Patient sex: M
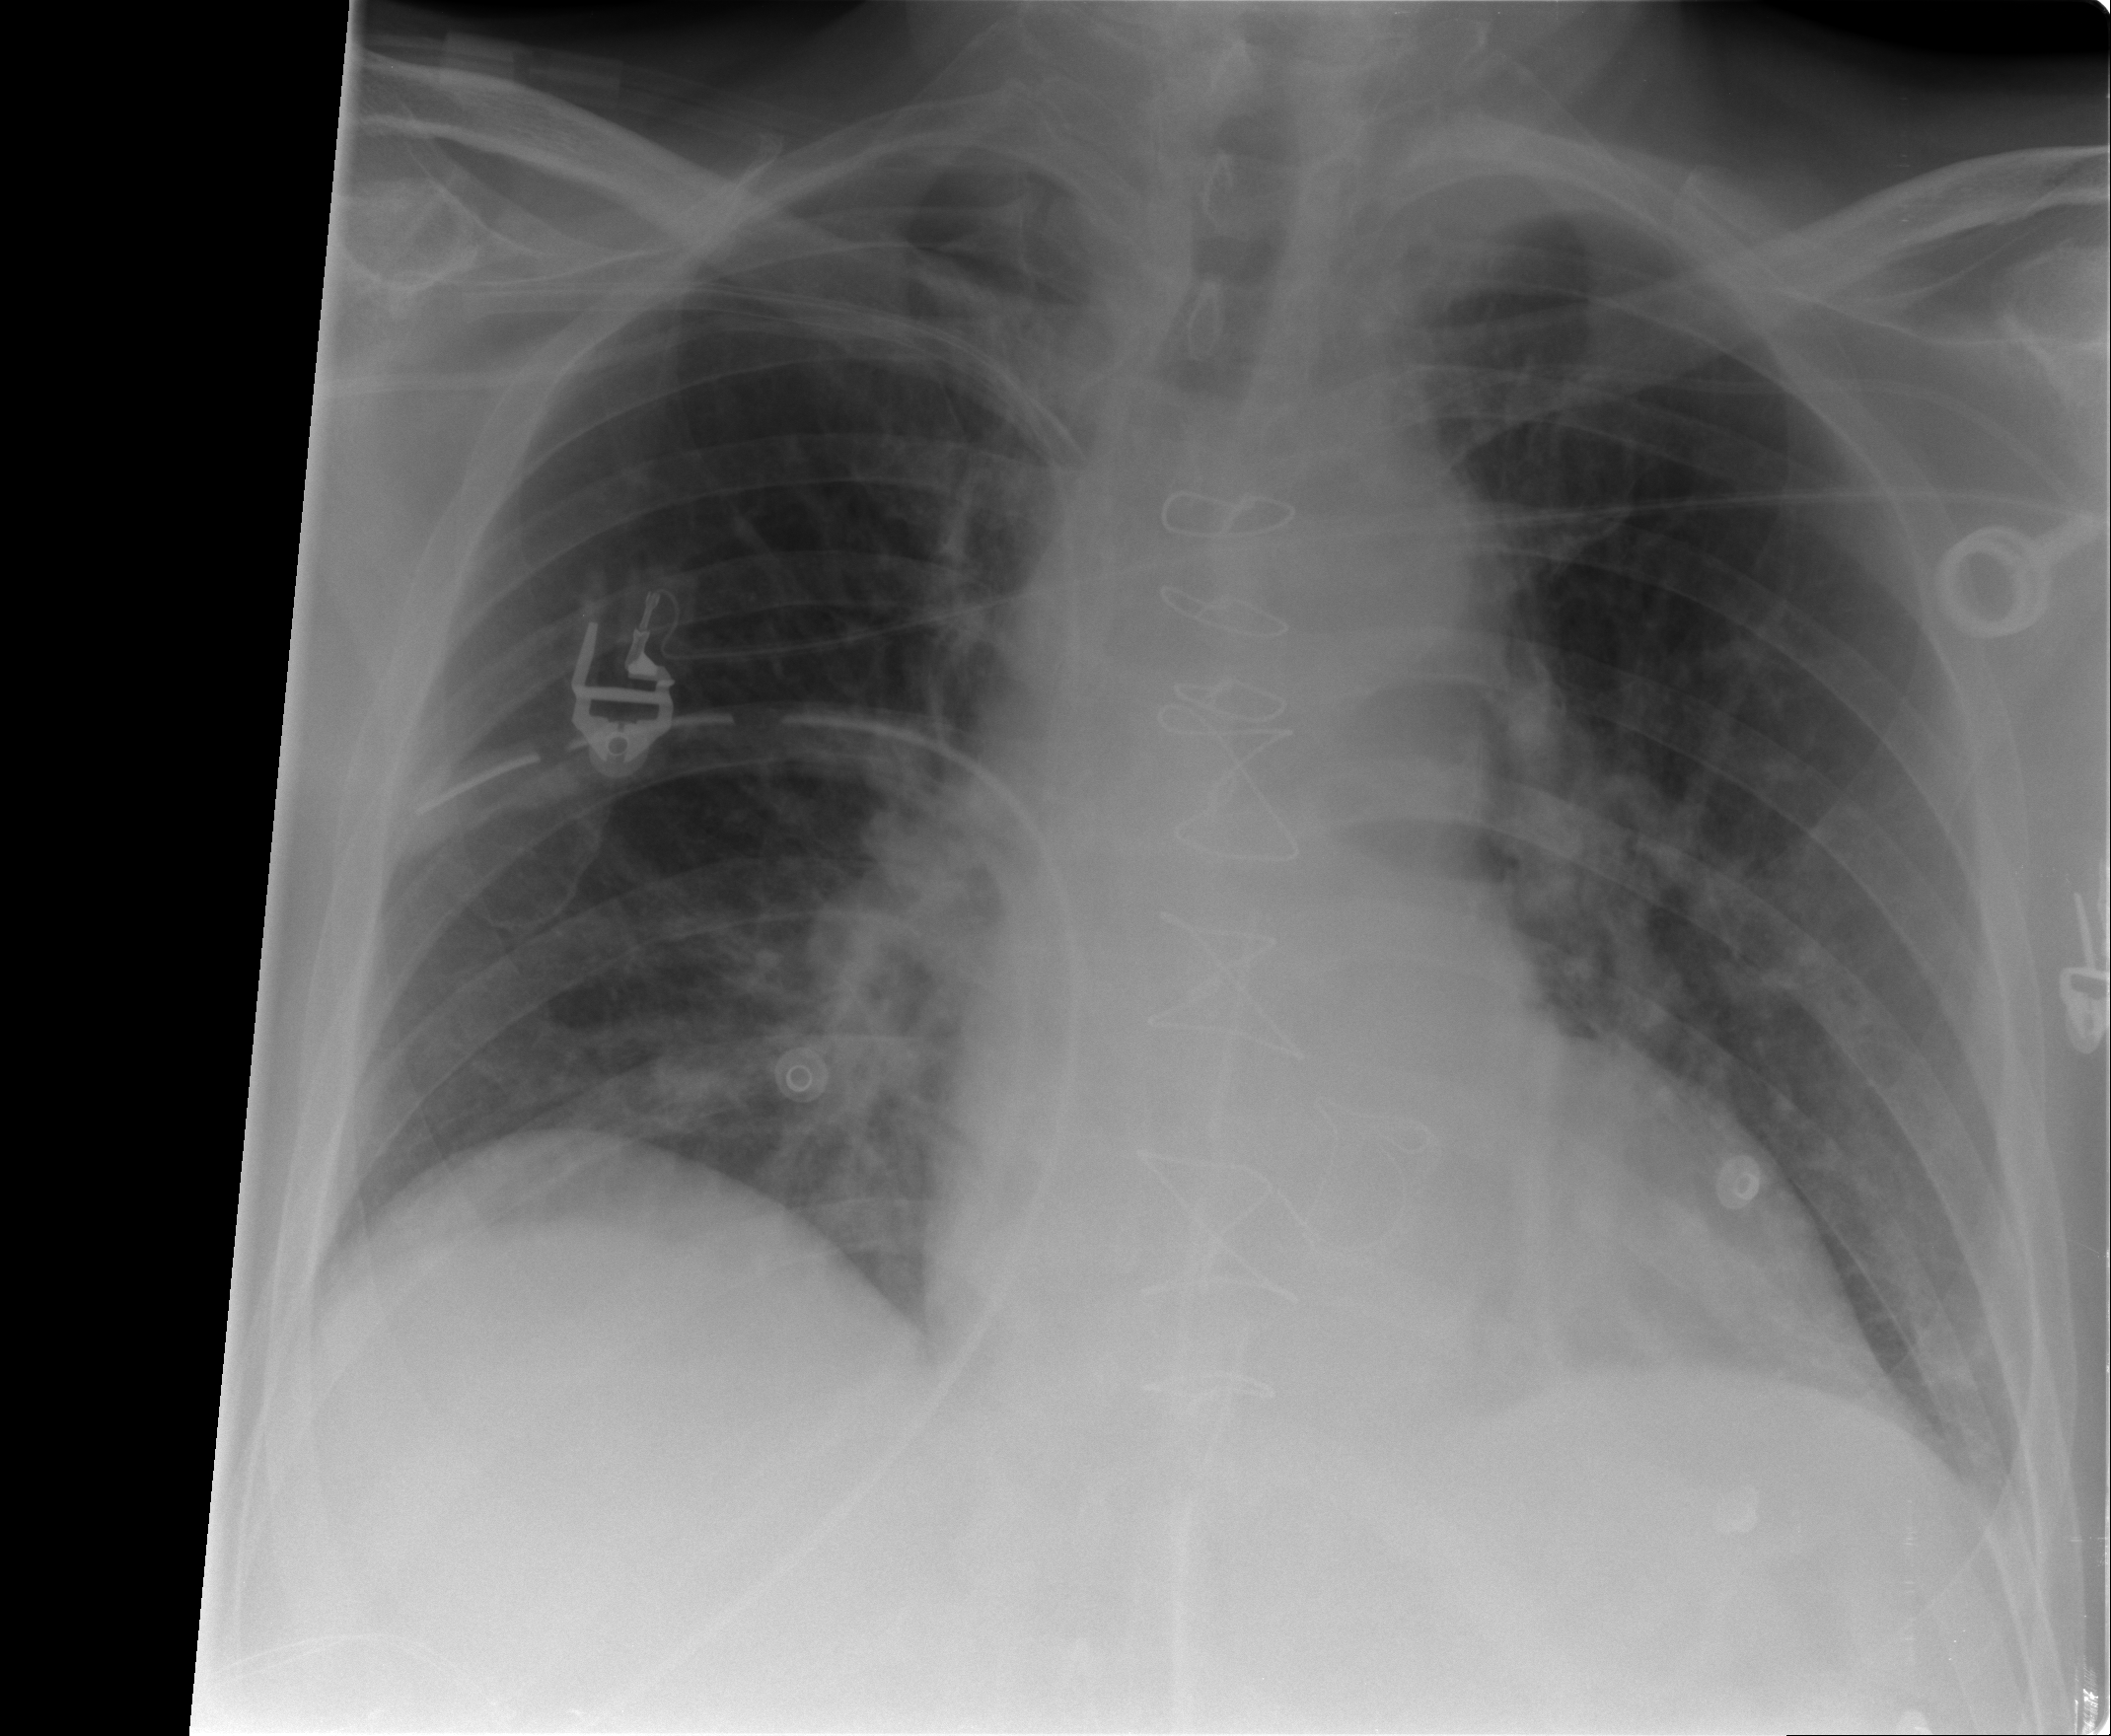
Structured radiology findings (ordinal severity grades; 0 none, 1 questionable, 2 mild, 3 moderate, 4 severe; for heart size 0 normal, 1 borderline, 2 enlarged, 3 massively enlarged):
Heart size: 0
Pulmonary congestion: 0
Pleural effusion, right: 0
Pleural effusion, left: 0
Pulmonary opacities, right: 0
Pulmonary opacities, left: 0
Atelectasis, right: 1
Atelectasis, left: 2